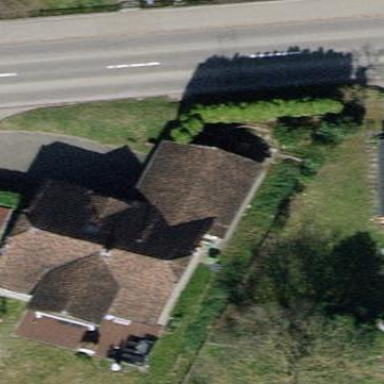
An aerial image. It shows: Garage.